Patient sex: M
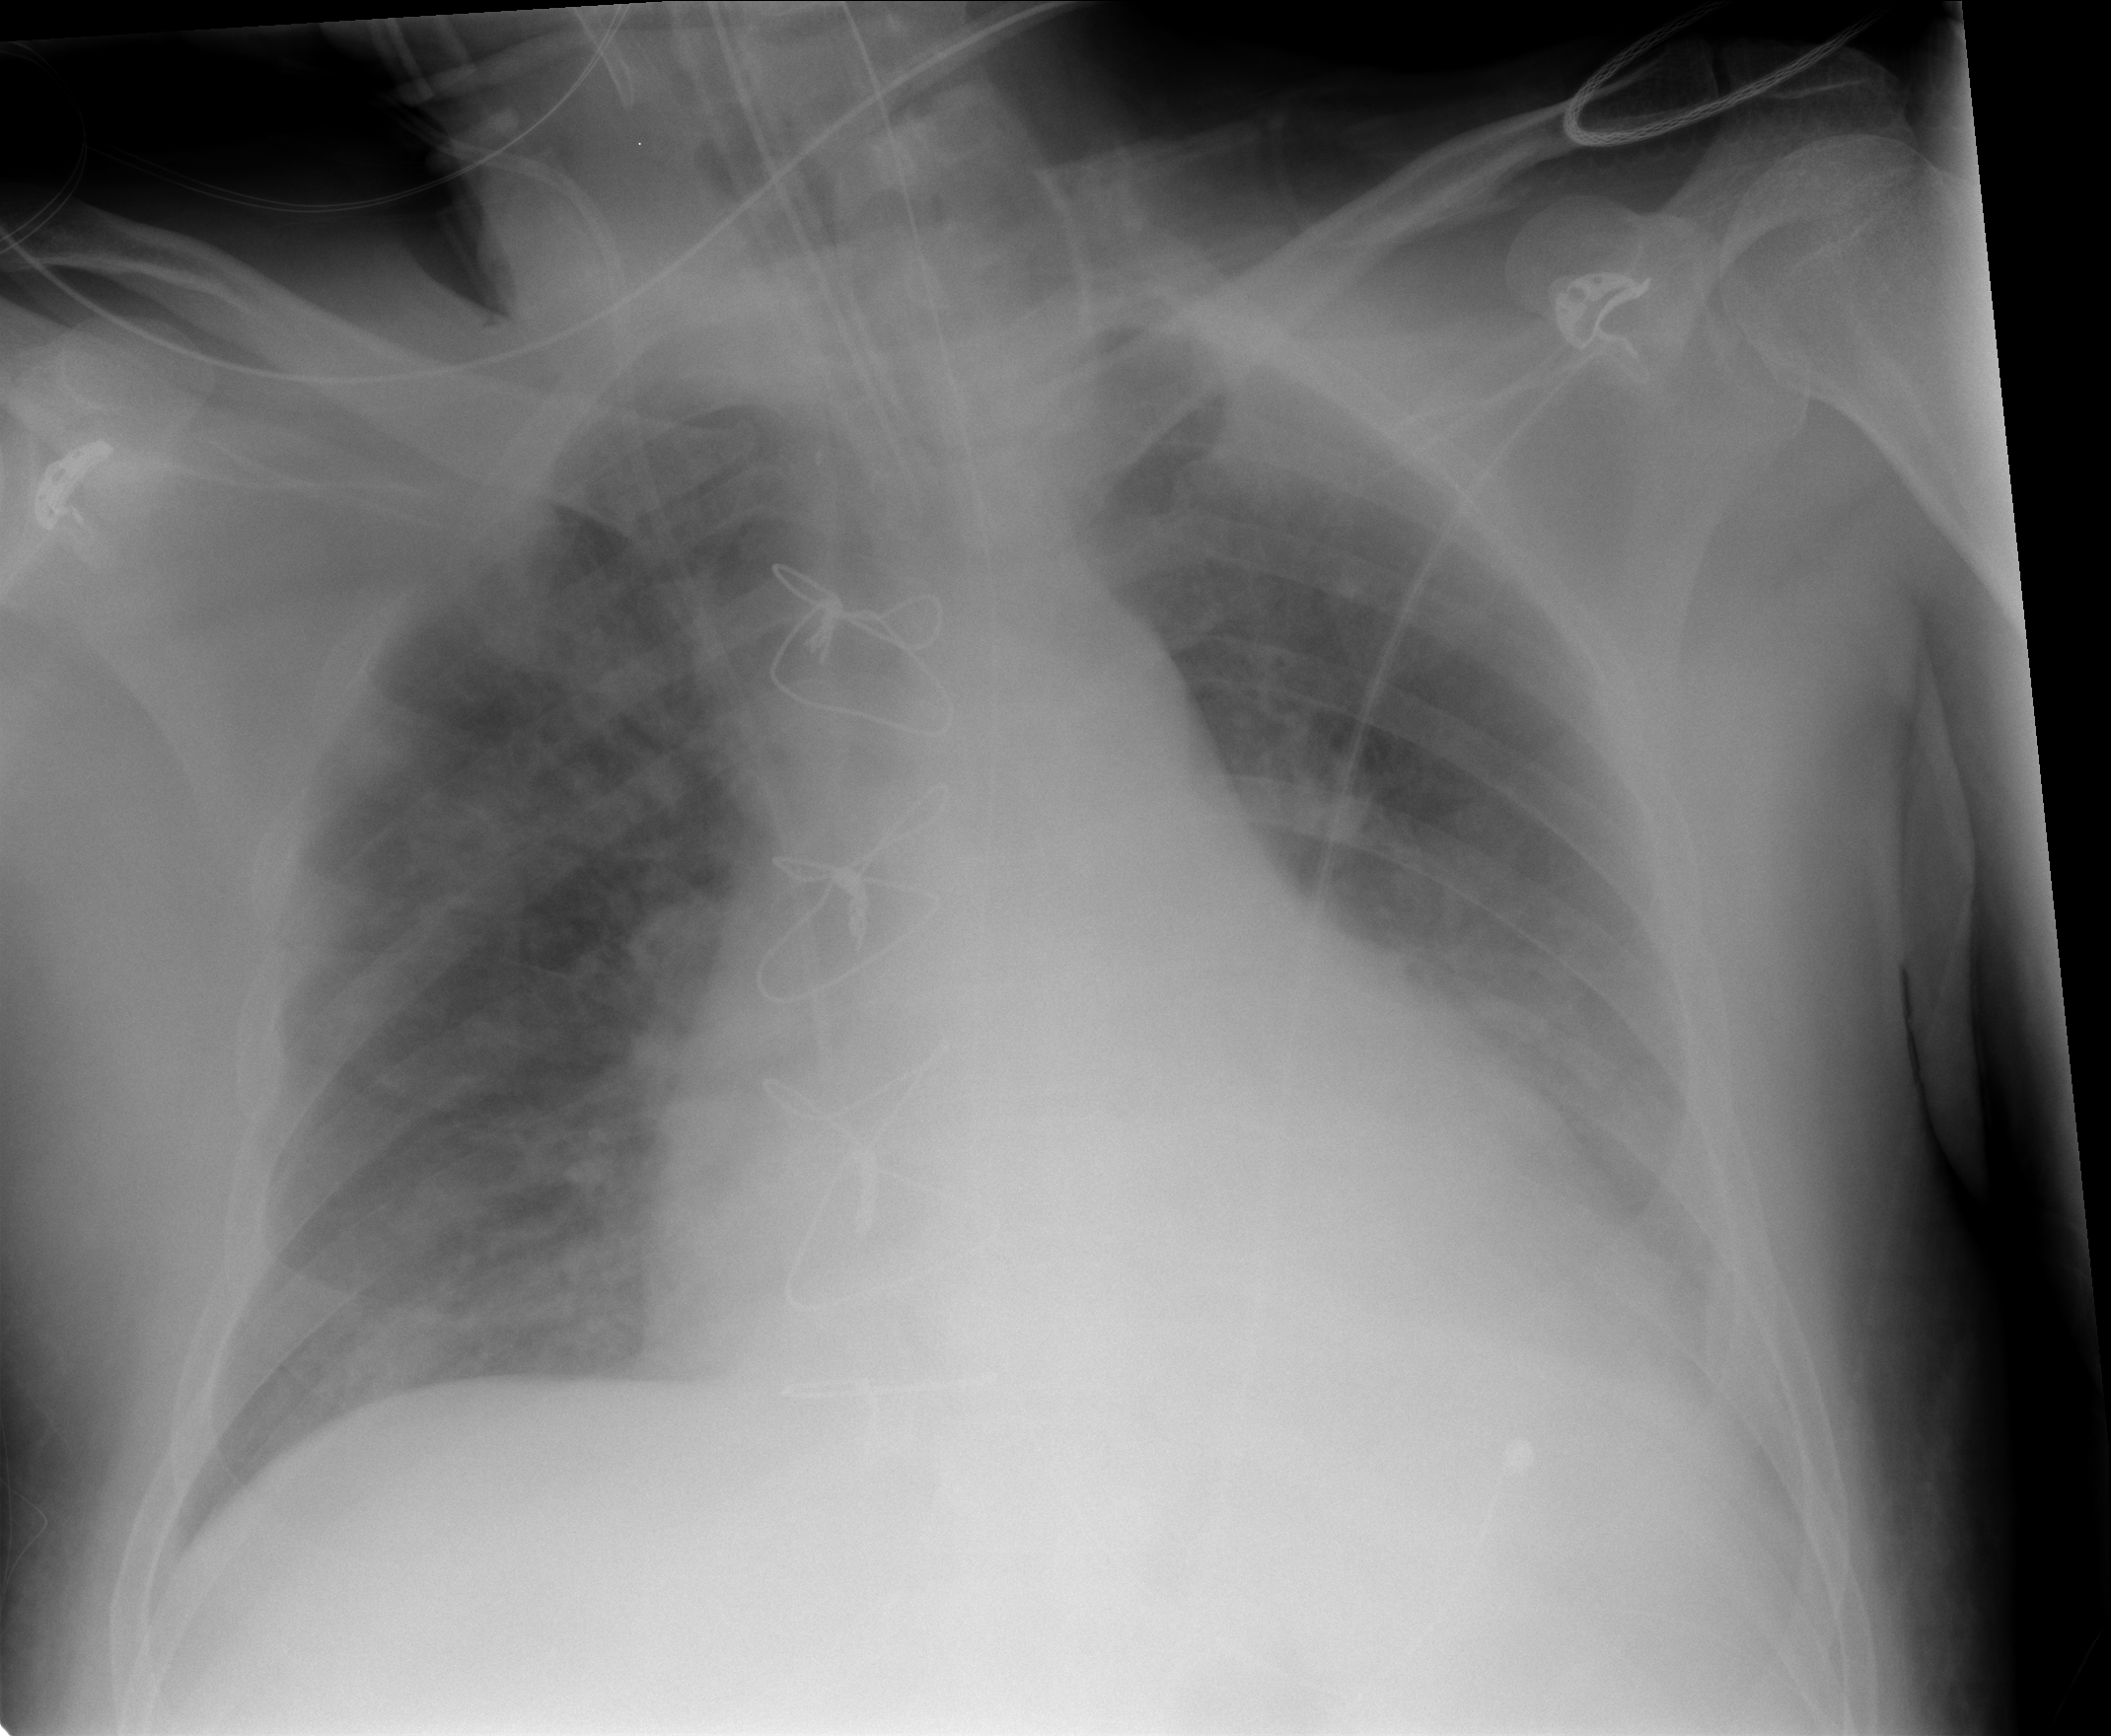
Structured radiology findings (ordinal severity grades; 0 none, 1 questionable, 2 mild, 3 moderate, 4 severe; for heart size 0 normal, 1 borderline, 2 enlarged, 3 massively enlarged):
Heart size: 2
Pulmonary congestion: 2
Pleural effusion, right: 1
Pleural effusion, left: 2
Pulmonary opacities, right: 1
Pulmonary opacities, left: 1
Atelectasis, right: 2
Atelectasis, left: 2